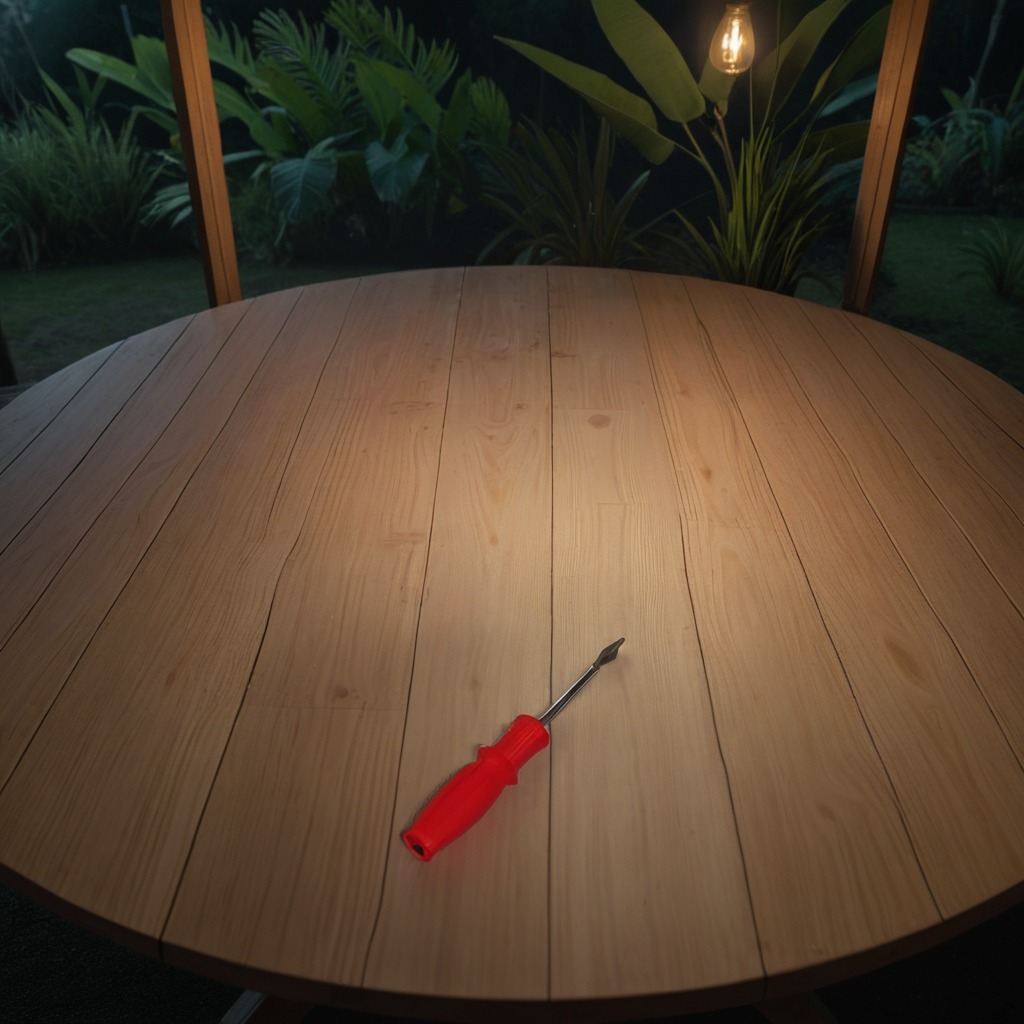
A screwdriver is lying on the wooden table.